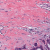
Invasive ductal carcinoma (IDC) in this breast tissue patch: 0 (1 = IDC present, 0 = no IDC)